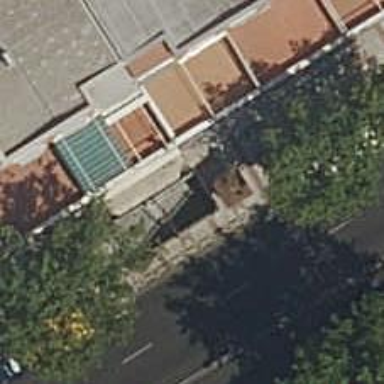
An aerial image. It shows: Subway entrance.